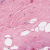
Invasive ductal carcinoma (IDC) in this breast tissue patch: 0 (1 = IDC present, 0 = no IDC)